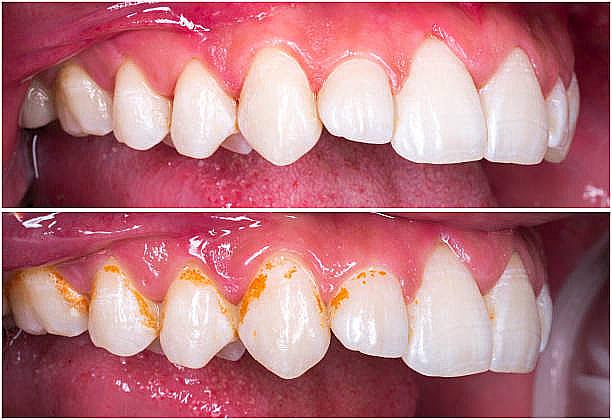
Condition: Calculus